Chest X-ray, PA view. Patient: 62 years old, sex M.
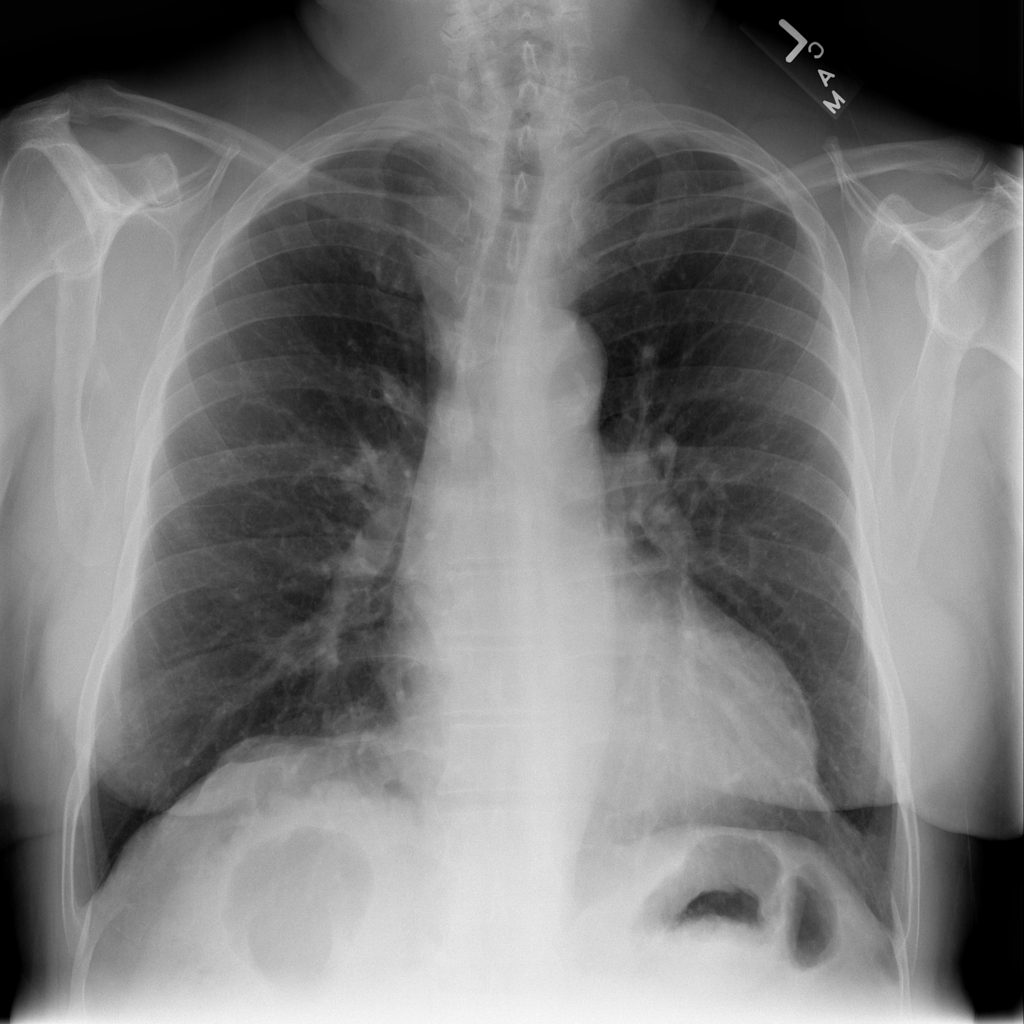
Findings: Cardiomegaly